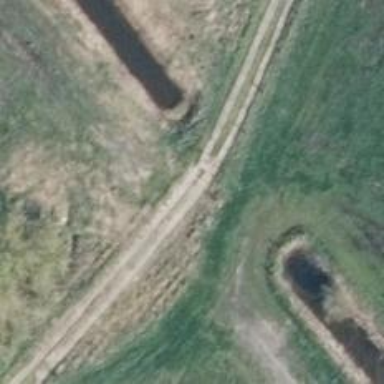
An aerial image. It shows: Track road with grade1 tracktype. The road has concrete lanes.